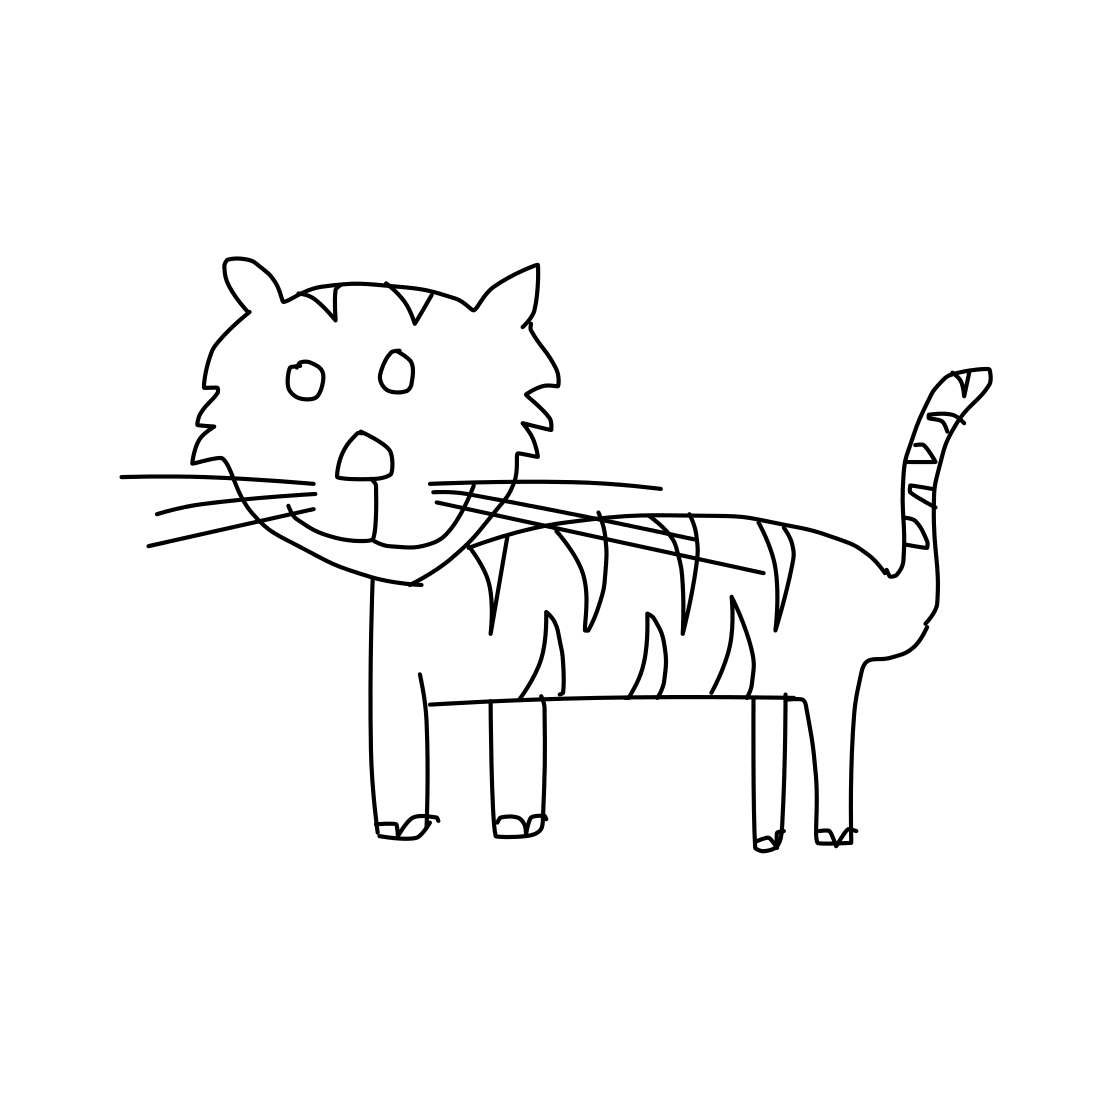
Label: tiger